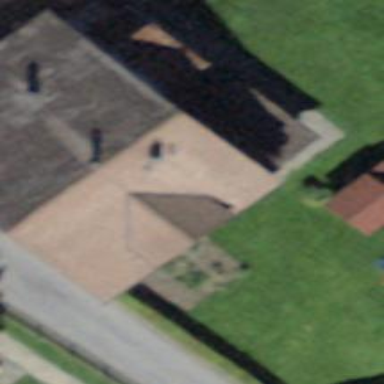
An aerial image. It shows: Residential building.